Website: lowes
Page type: review-order
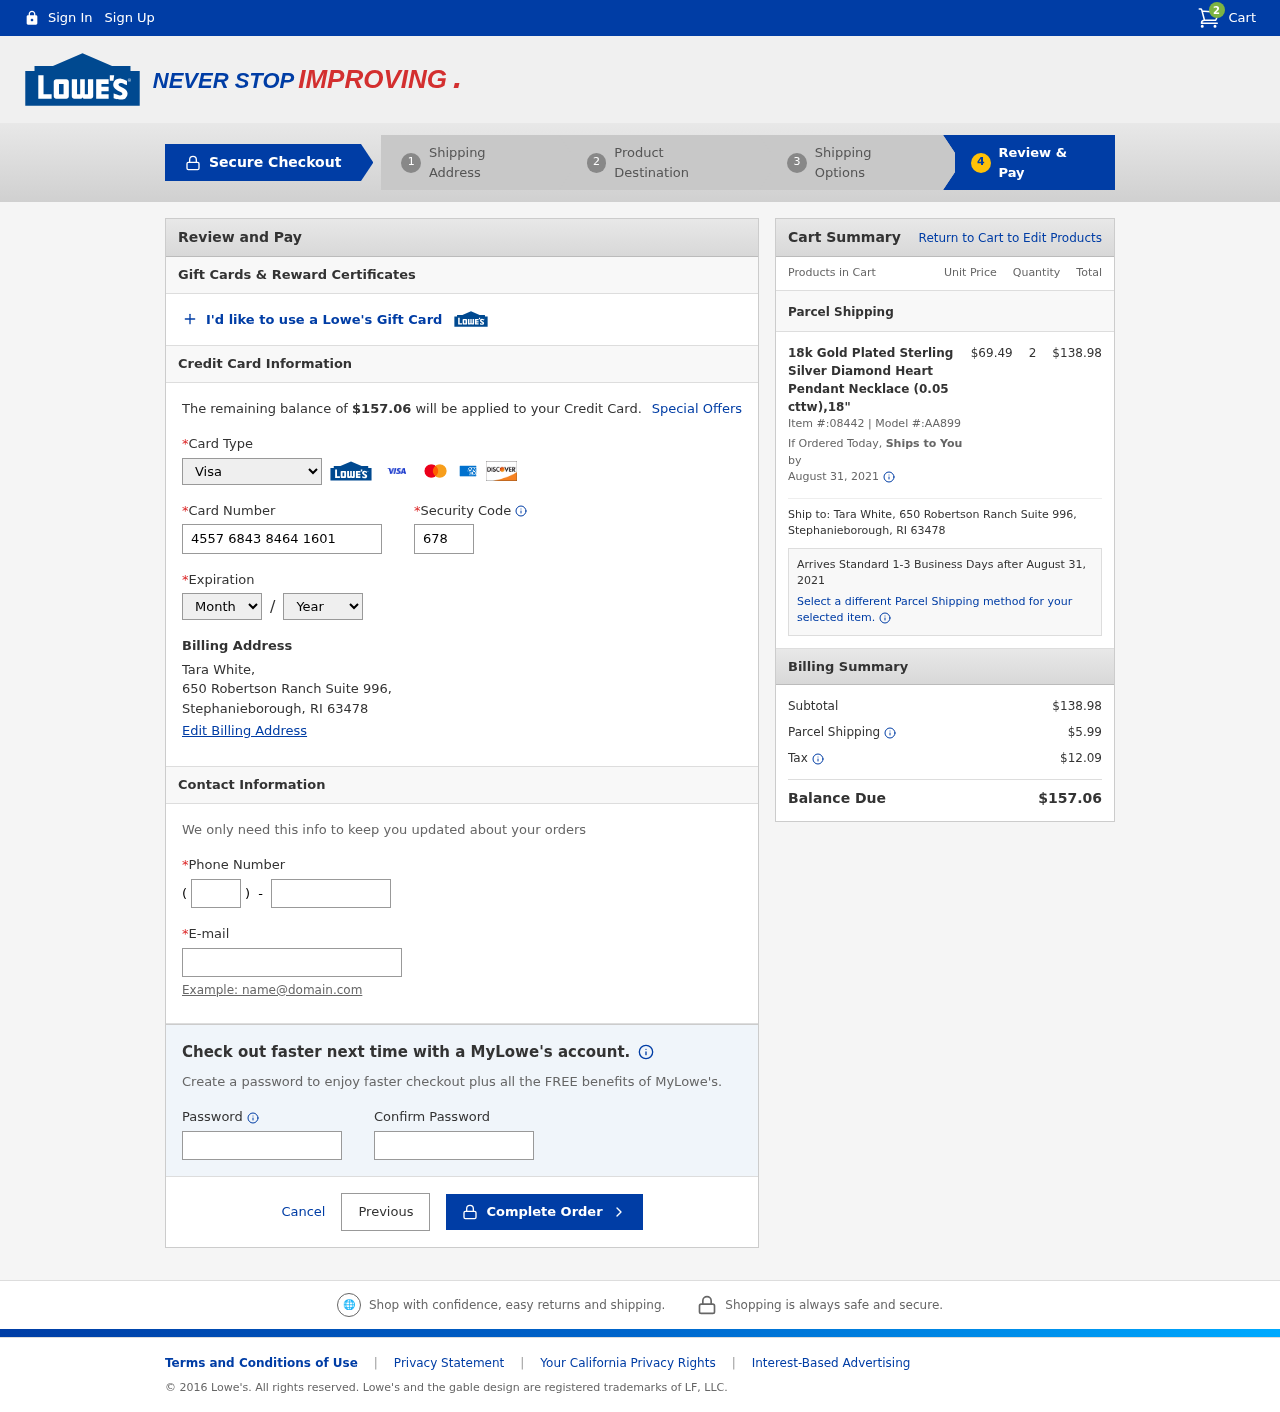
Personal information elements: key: PII_CARD_CVV
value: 678
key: PII_CARD_EXPIRY_MONTH
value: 02
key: PII_CARD_EXPIRY_YEAR
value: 28
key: PII_CARD_NUMBER
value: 4557 6843 8464 1601
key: PII_CARD_TYPE
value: Visa
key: PII_CITY
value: Stephanieborough
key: PII_EMAIL
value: tara.white@yahoo.com
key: PII_FULLNAME
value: Tara White,
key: PII_PHONE
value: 4009050774
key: PII_PHONE_AREA
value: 400
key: PII_POSTCODE
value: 63478
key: PII_STATE_ABBR
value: RI
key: PII_STREET
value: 650 Robertson Ranch Suite 996,
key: PII_FULLNAME2
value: Tara White
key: PII_STREET2
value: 650 Robertson Ranch Suite 996
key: PII_CITY_STATE_ZIP2
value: Stephanieborough, RI 63478
Product elements: key: PRODUCT1_NAME
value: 18k Gold Plated Sterling Silver Diamond Heart Pendant Necklace (0.05 cttw),18"
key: PRODUCT1_PRICE
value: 69.49
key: PRODUCT1_QUANTITY
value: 2
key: PRODUCT1_ITEM_NUMBER
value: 08442
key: PRODUCT1_MODEL_NUMBER
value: AA899
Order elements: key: ORDER_NUM_ITEMS
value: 2
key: ORDER_TOTAL
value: $157.06
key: ORDER_SHIPPING_DATE
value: August 31, 2021
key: ORDER_SUBTOTAL
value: $138.98
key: ORDER_SHIPPING_DATE2
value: August 31, 2021
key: ORDER_SUBTOTAL2
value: $138.98
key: ORDER_SHIPPING_COST
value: $5.99
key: ORDER_TAX
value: $12.09